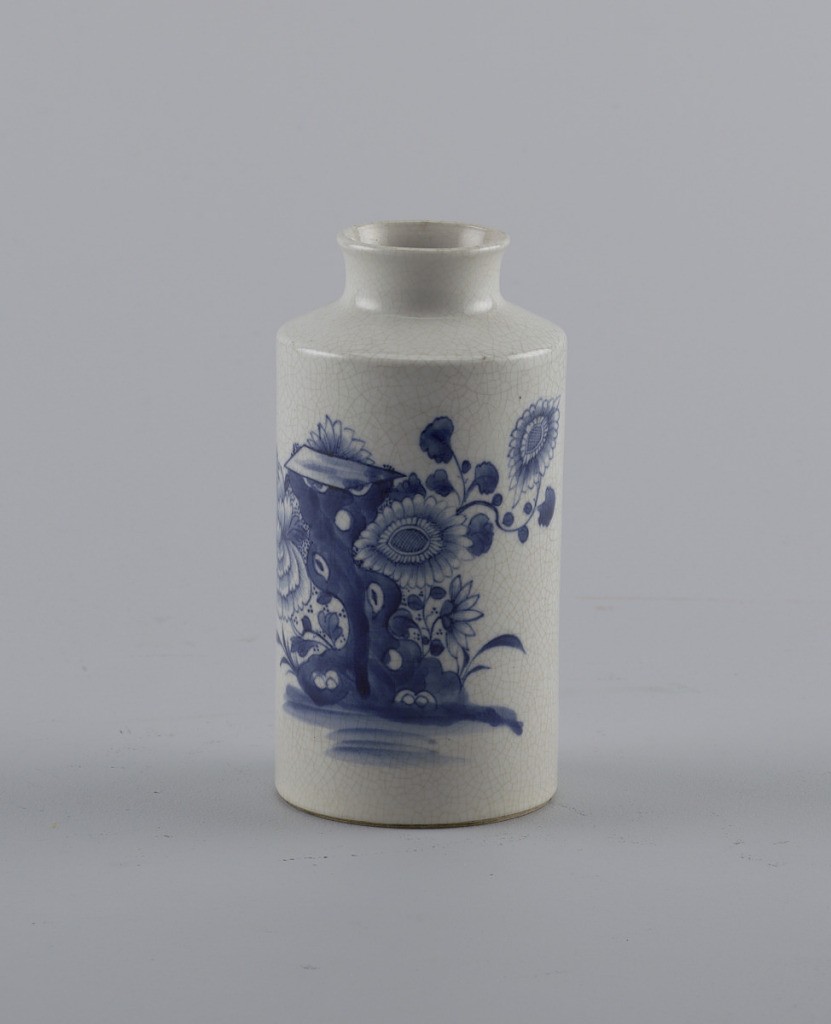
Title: Vase
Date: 1736–95
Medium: glazed soft-paste porcelain, blue and white
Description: club shape cylindrical vase, with peony, rocks and butterflies in underglaze blue on a greyish white, fine-crackled, soft- past ground